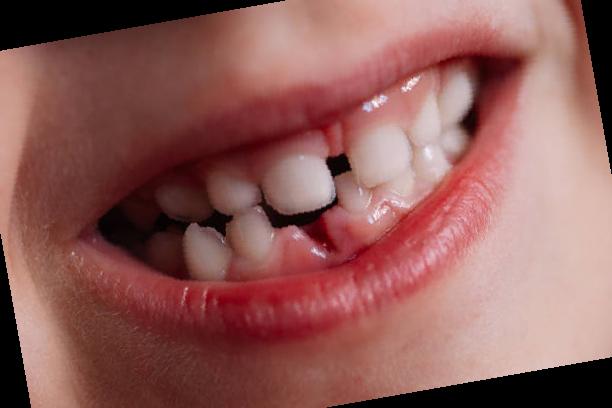
Condition: hypodontia